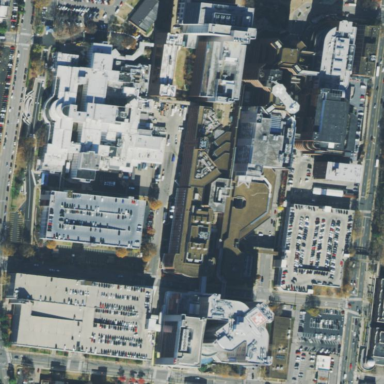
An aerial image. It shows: Healthcare facility identified as hospital.